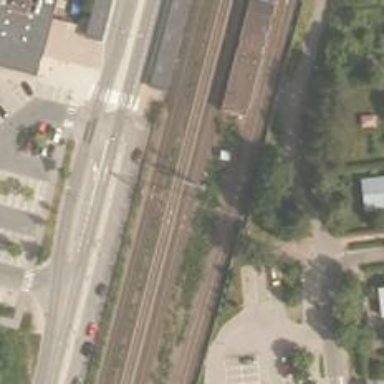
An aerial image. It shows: Railway signal.